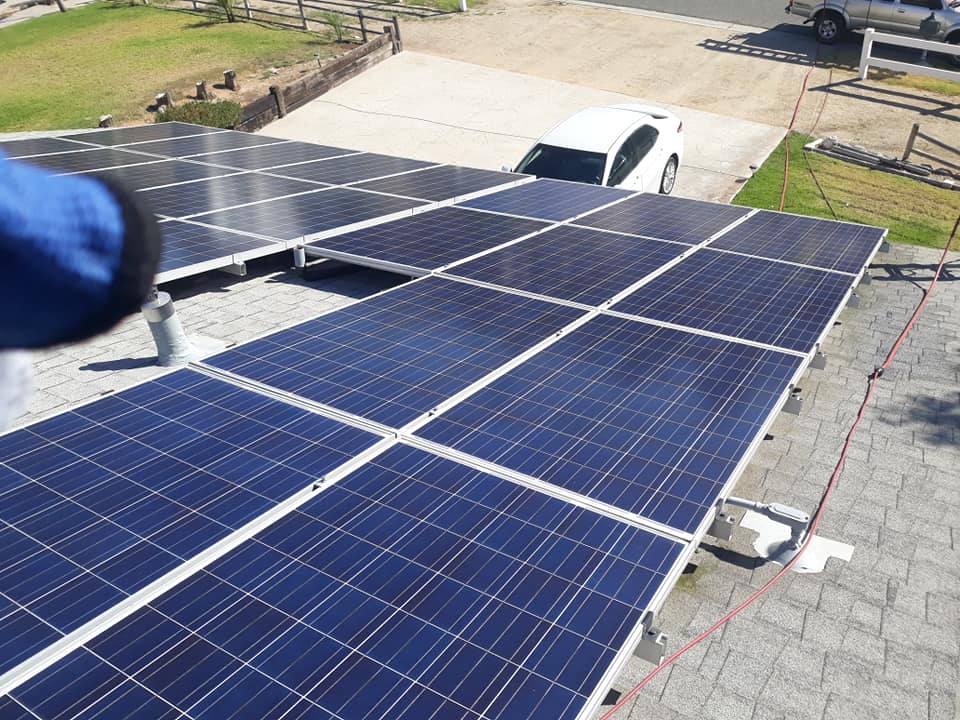
Label: Clean